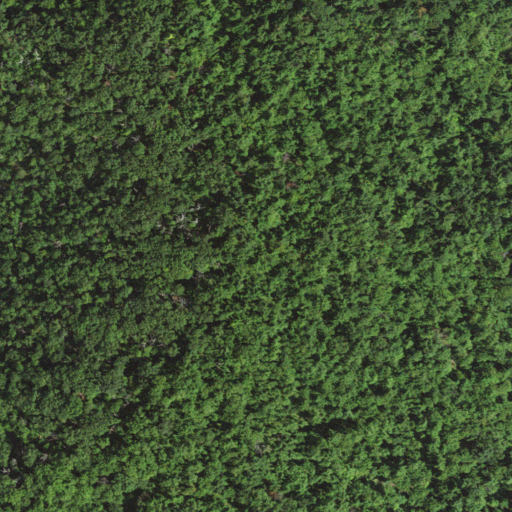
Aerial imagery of mountain in Virginia named Mill Mountain containing only deciduous forest